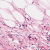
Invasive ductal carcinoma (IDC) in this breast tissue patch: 0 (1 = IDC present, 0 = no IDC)